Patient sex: F
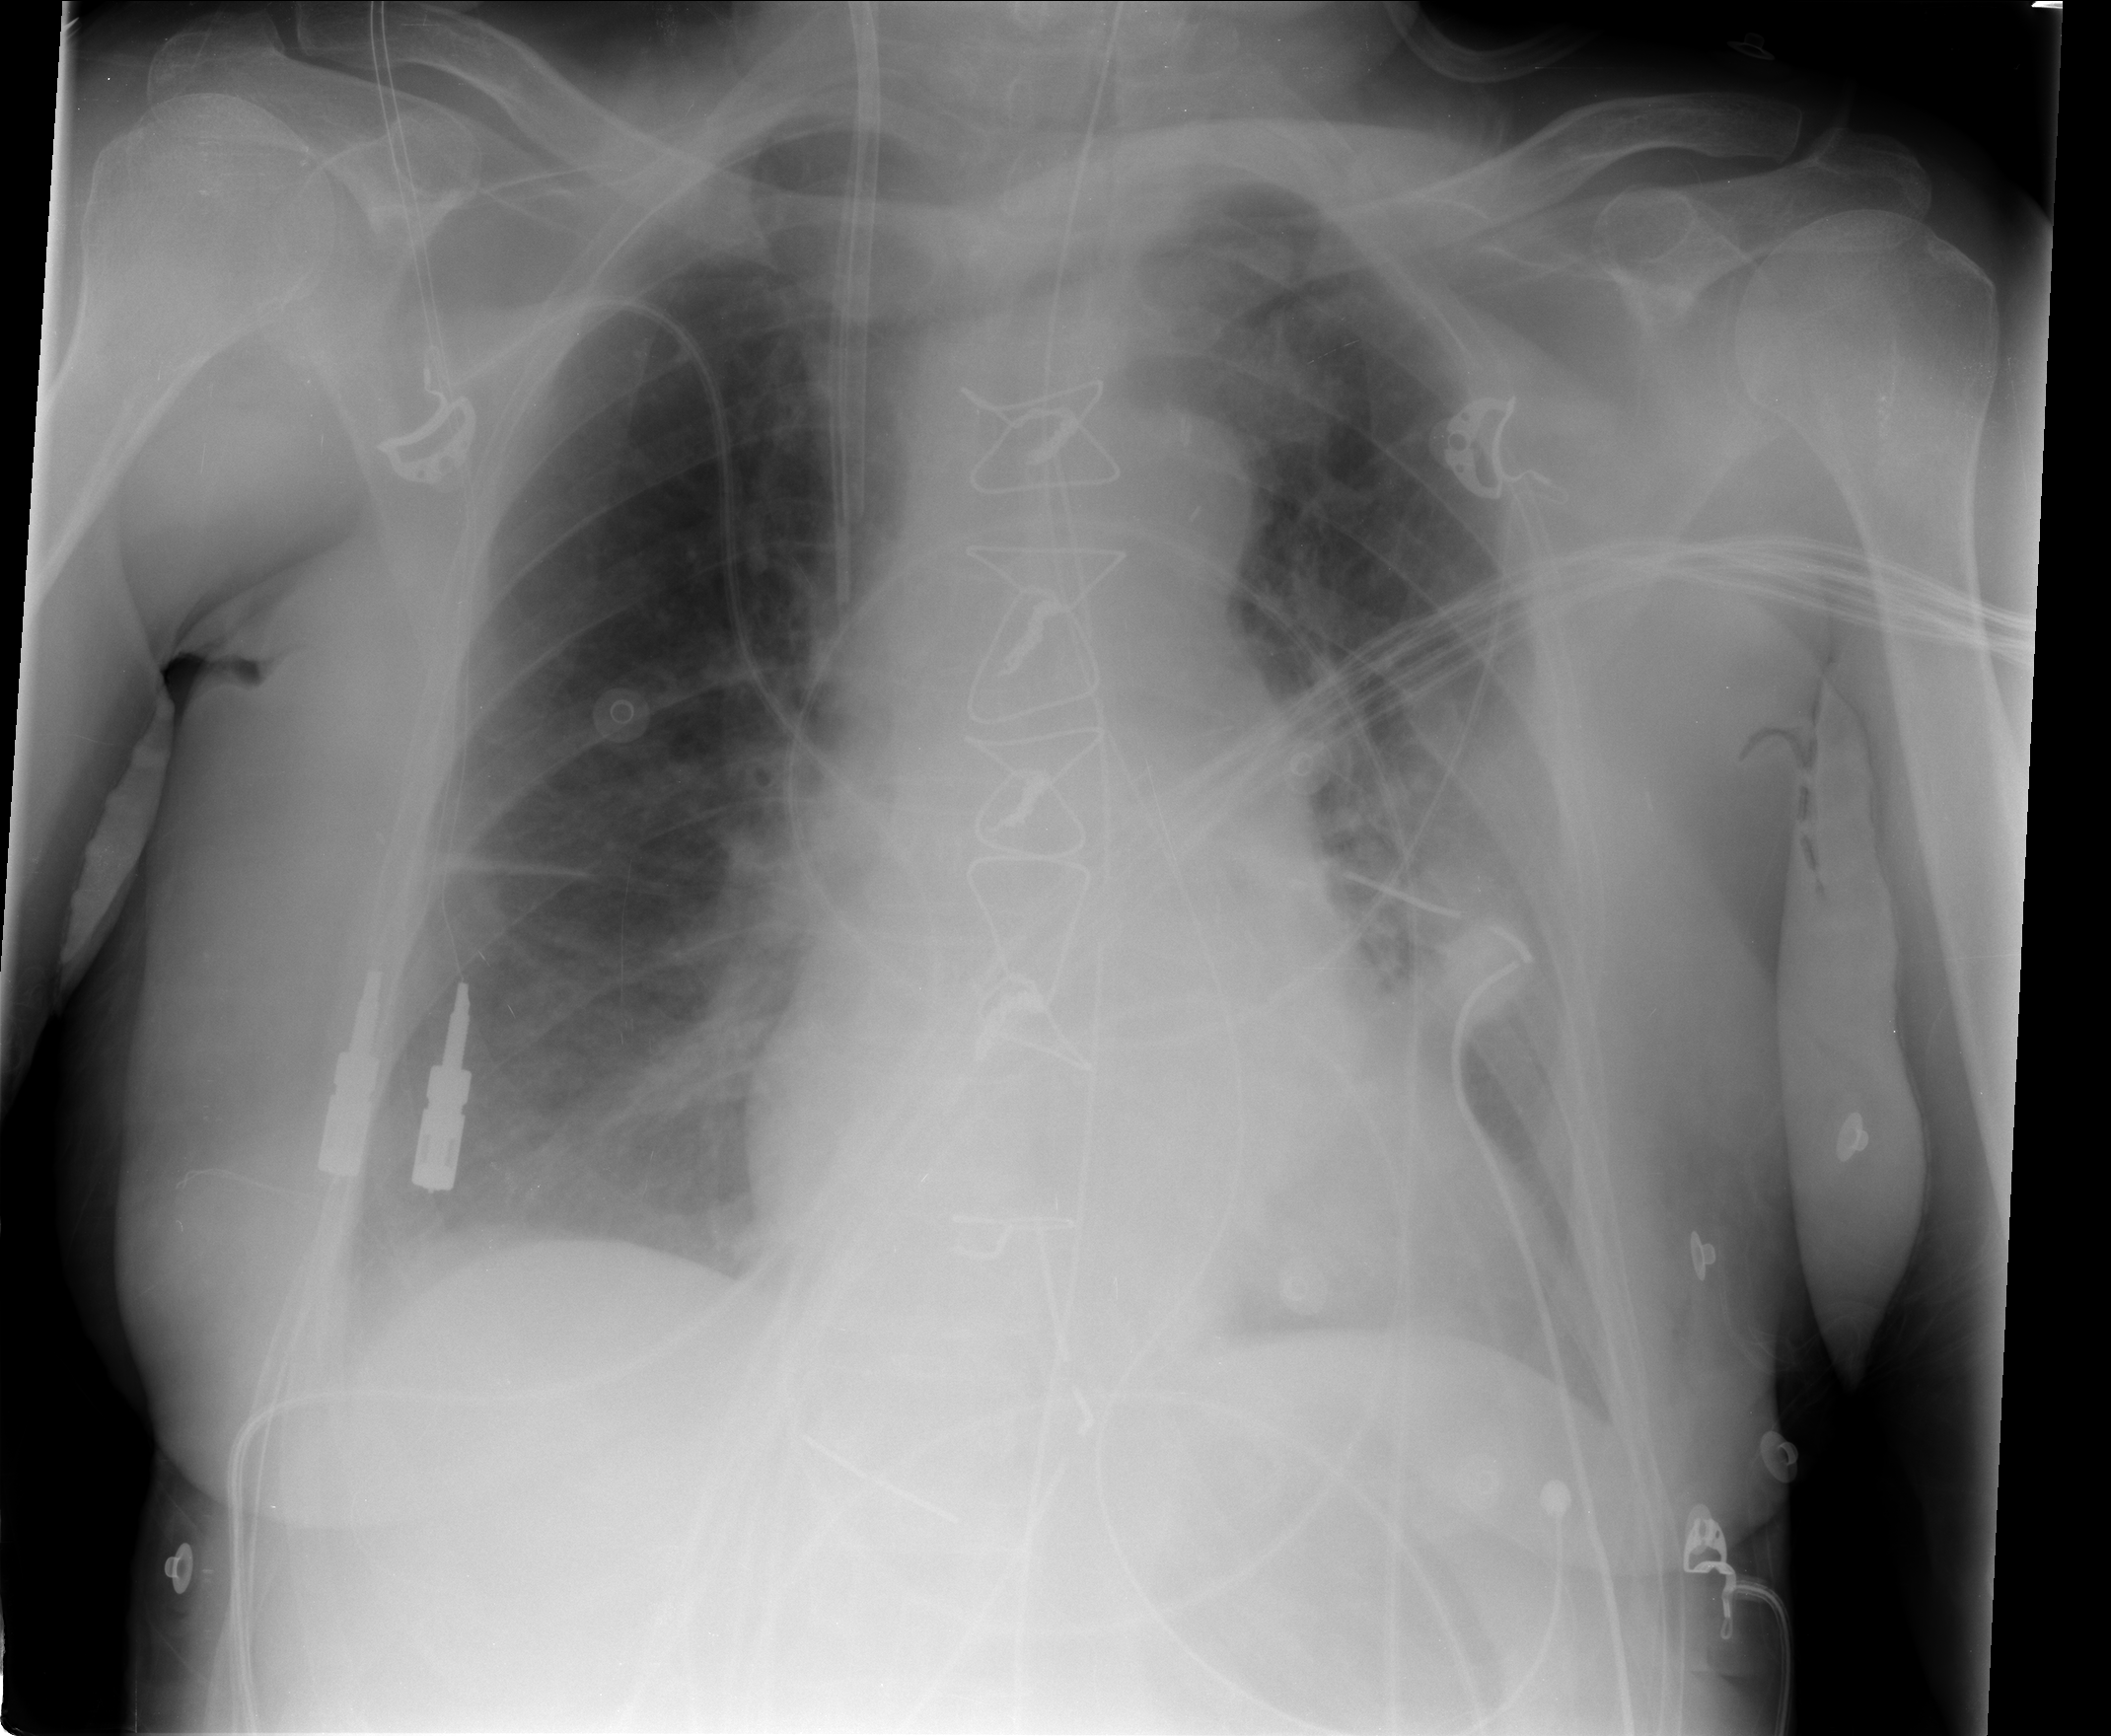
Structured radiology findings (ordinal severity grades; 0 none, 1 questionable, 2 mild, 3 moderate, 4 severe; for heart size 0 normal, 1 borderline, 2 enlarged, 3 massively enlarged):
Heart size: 0
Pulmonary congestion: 0
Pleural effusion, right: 2
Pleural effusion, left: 0
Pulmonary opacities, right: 1
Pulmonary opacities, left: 0
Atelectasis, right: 0
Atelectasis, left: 1